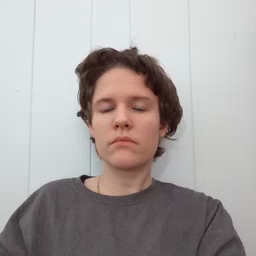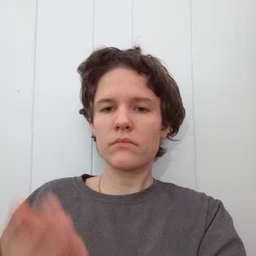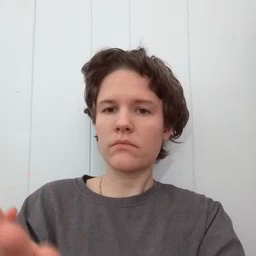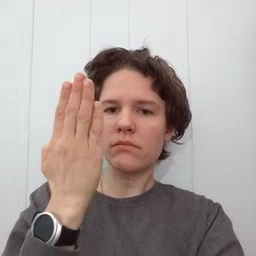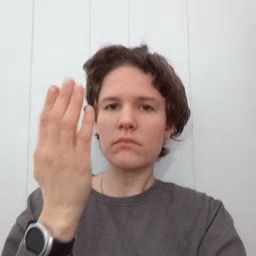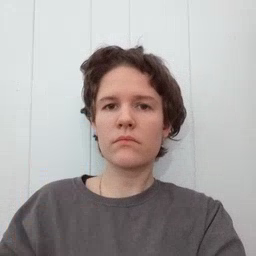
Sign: morning